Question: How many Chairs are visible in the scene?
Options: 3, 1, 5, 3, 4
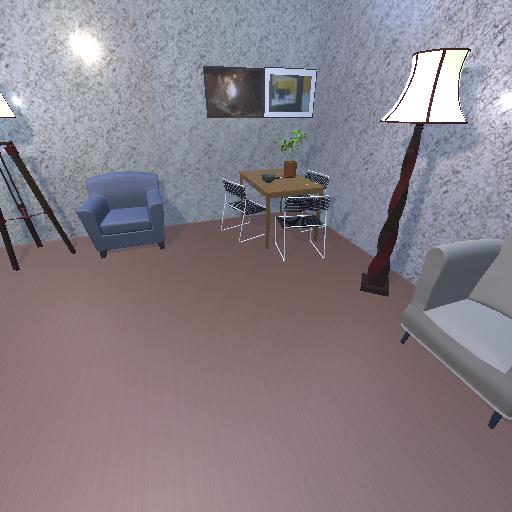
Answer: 3